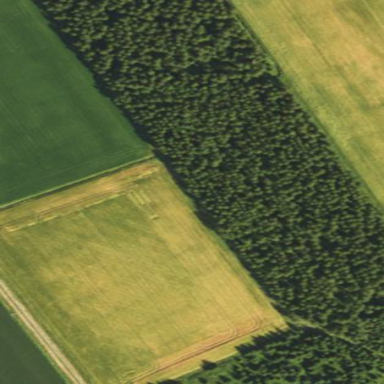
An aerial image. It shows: Forest area.